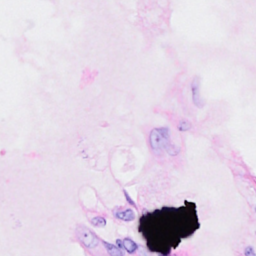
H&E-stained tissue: Breast